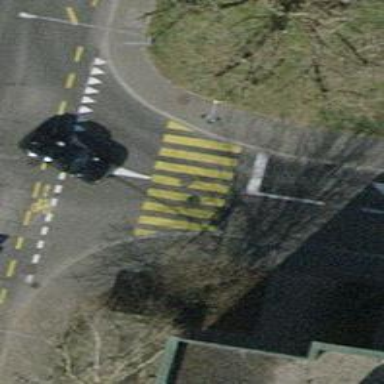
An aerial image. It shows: Road crossing with traffic signals.